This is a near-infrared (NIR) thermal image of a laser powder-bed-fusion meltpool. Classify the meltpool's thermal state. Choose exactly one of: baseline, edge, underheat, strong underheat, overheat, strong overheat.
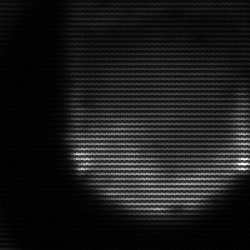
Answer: edge